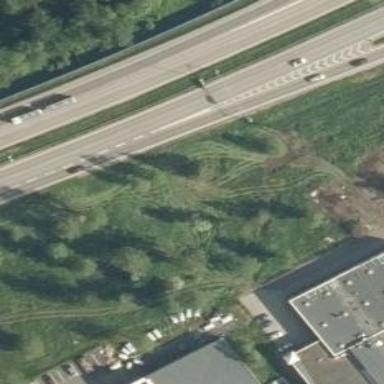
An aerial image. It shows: Motorway junction.